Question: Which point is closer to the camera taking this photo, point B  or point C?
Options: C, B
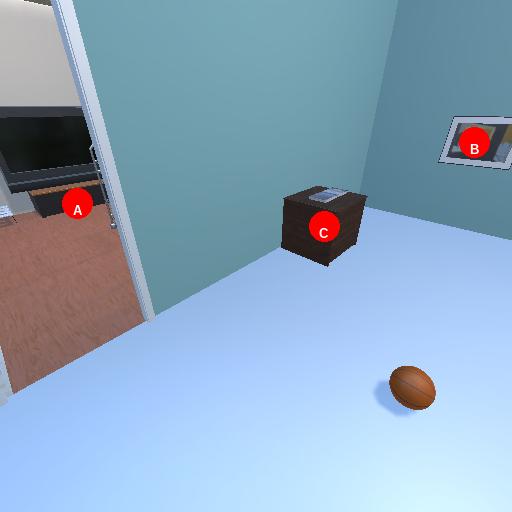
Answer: C